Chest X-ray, PA view. Patient: 43 years old, sex M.
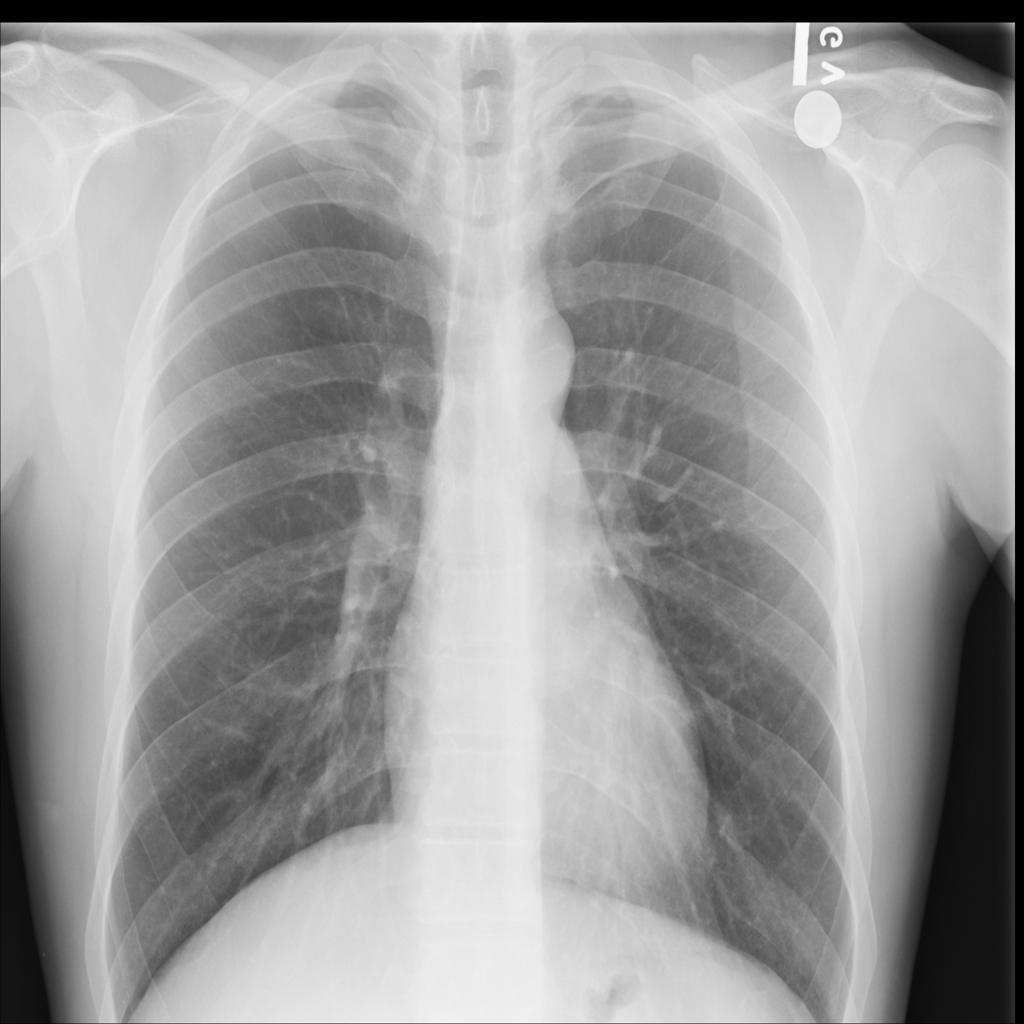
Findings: No Finding